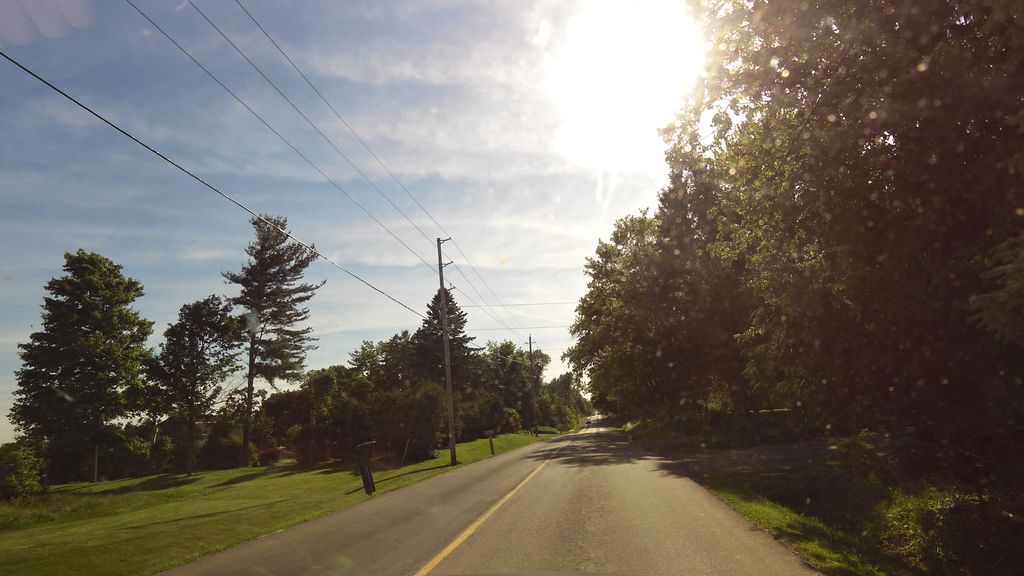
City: hamilton